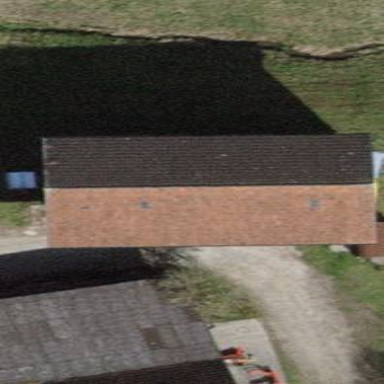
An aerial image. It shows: Garage.